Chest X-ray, PA view. Patient: 30 years old, sex M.
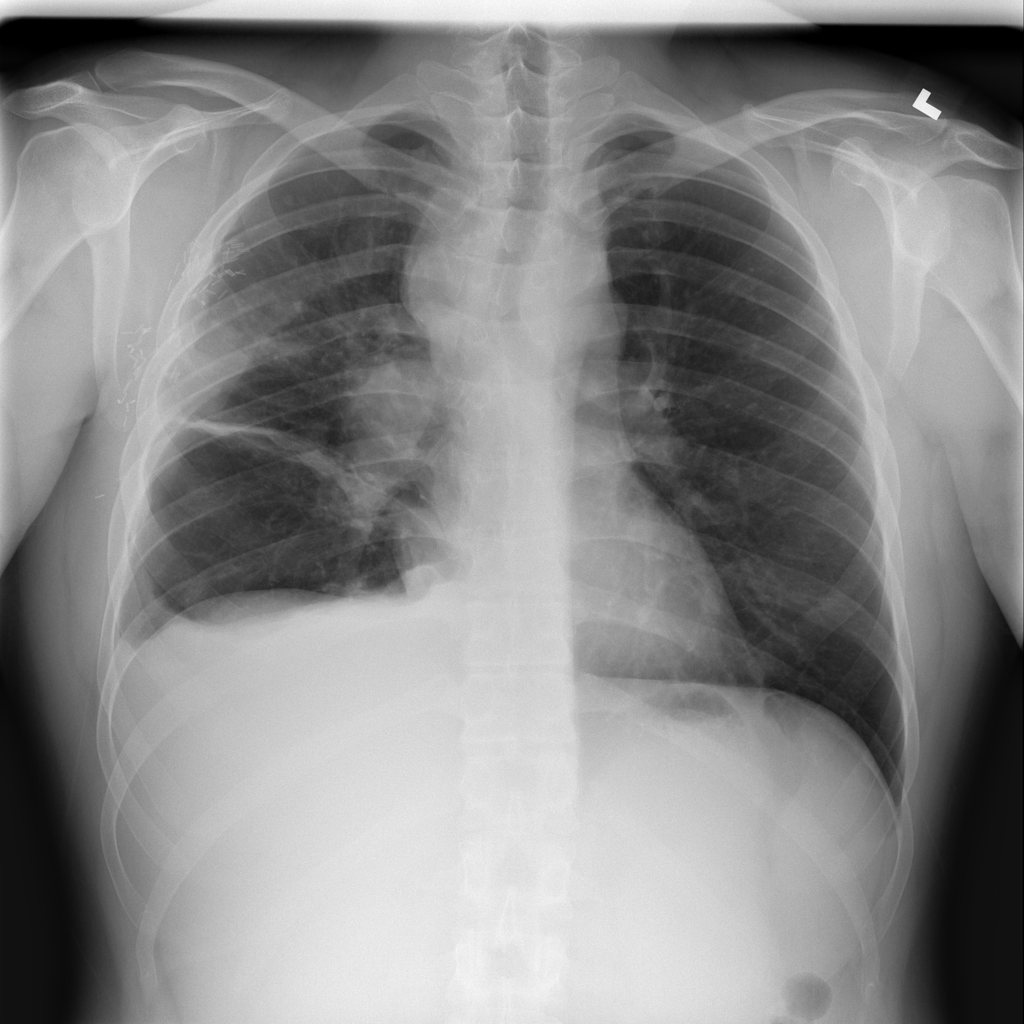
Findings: Atelectasis, Effusion, Infiltration, Mass, Nodule